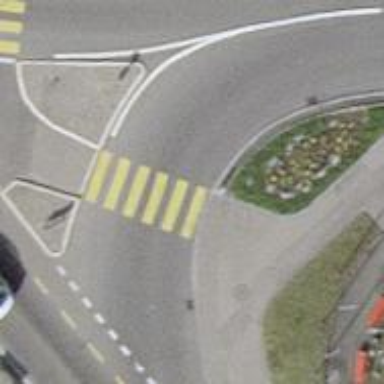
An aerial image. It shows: Marked road crossing.